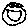
Label: smiley face